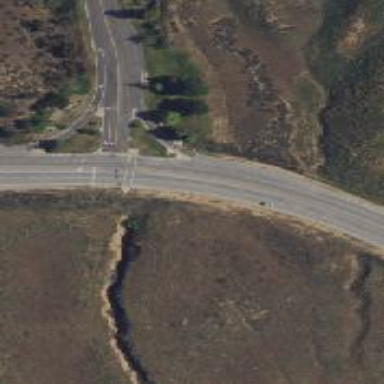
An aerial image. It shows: Secondary link road.